Chest X-ray. View position: PA
Patient age: 20
Patient sex: M
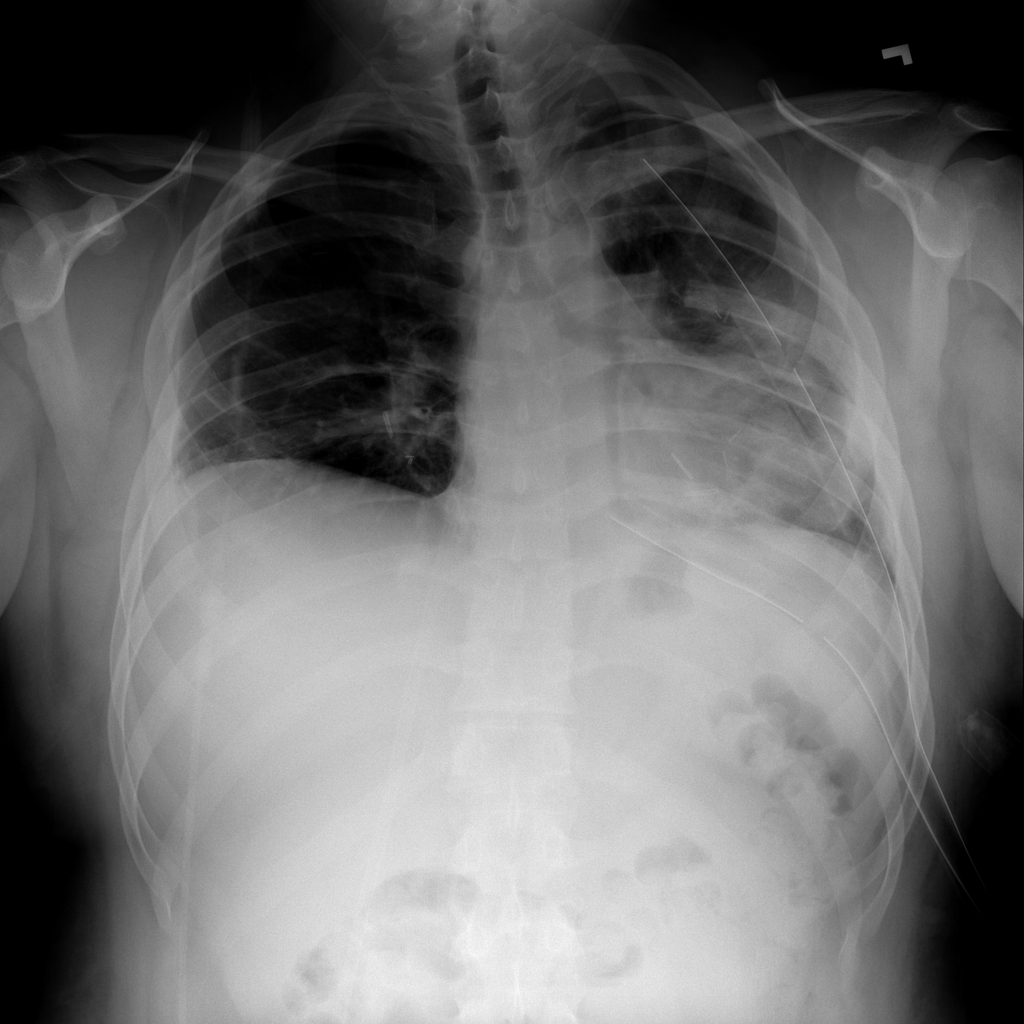
Finding: Pneumothorax